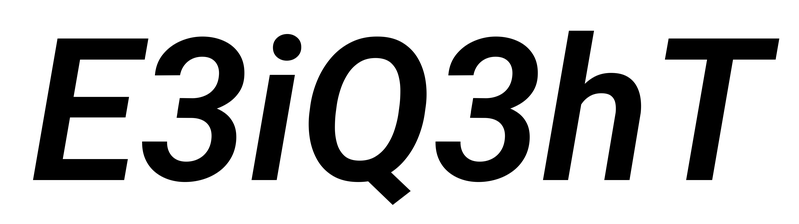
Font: Roboto-Italic_SemiBold_Italic